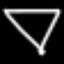
Label: diamond